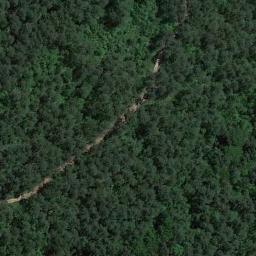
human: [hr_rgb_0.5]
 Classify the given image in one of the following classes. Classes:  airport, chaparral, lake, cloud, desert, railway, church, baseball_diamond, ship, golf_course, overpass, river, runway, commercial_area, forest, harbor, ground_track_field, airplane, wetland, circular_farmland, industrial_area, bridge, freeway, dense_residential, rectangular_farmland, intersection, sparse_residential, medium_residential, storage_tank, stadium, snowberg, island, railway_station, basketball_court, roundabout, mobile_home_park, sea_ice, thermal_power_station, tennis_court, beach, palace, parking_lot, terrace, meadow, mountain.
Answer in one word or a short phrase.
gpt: forest